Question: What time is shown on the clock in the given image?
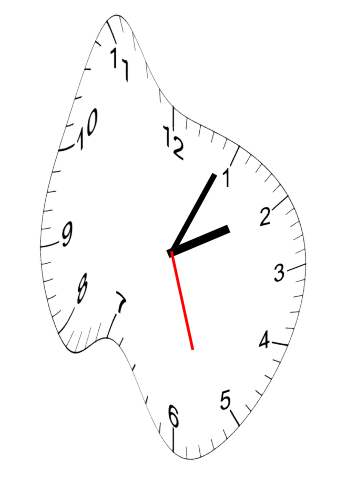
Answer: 02:04:27